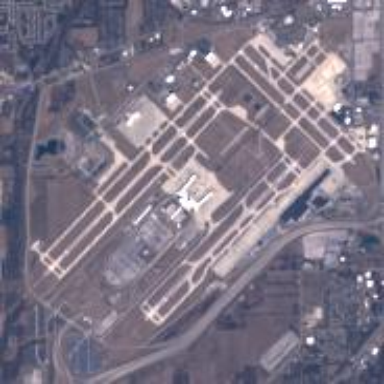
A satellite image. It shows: International airport.